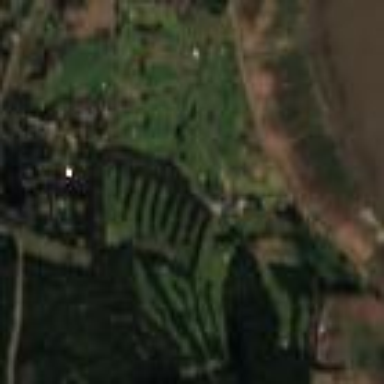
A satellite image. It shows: Golf course.